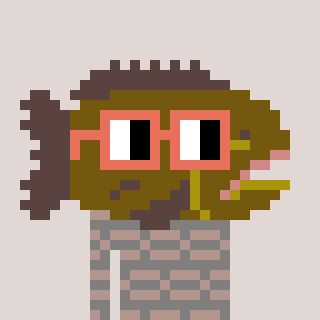
a pixel art character with square orange glasses, a grouper-shaped head and a bluegrey-colored body on a warm background